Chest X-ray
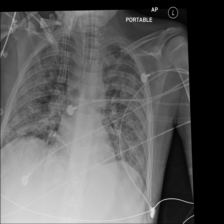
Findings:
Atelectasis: negative
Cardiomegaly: negative
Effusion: negative
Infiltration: negative
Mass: negative
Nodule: negative
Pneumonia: negative
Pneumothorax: negative
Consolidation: negative
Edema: negative
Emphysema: negative
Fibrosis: negative
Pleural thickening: negative
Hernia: negative